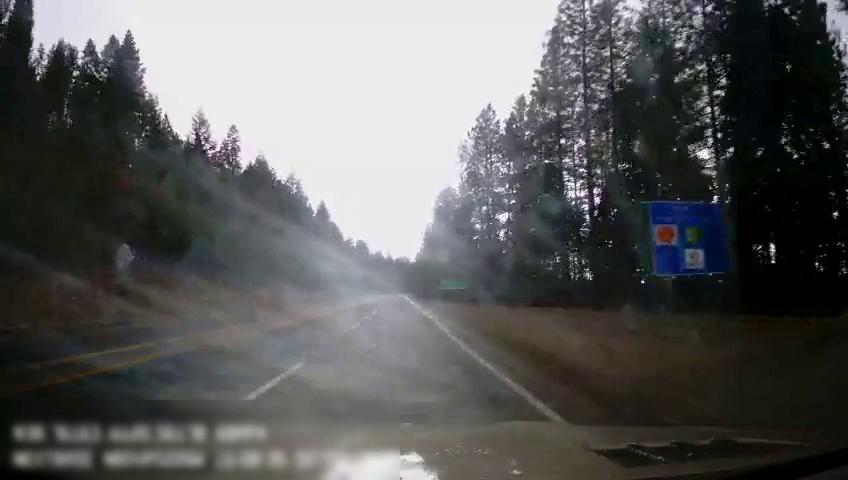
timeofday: Day
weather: Cloudy
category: Drivable Space
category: Lanes | Current Lane
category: Lanes | Current Lane
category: Lanes | Alternate Lane
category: Traffic | Signs